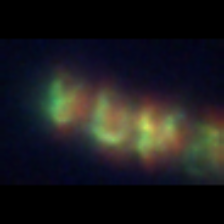
Taxon: Chaetoceros
Group: Diatoms